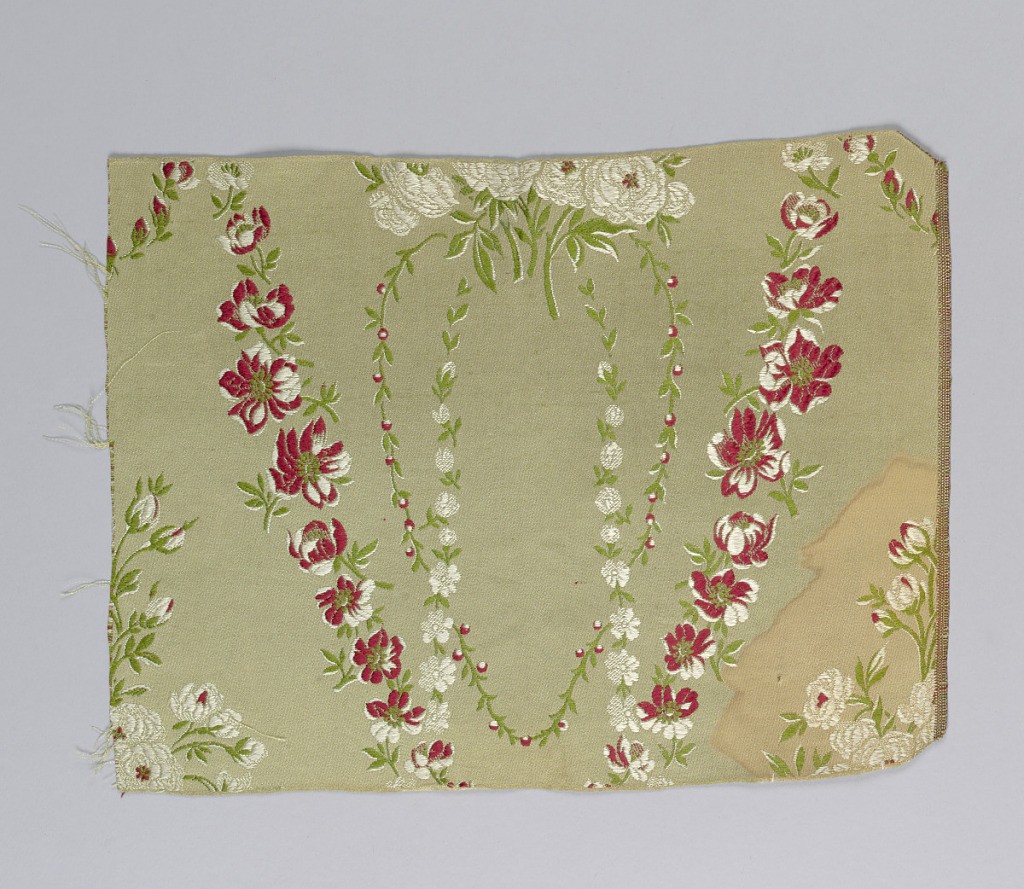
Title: Sample
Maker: Orinoka Mills, Philadelphia, Pennsylvania, USA
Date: ca. 1910
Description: Light green warp with red, white and green wefts.